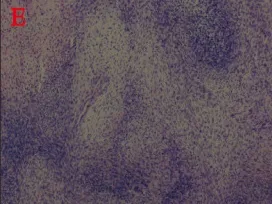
(B-E) Under the microscope, the tumor was composed of dense and sparse cells, the tumor cells were spindle-shaped, with poorly defined cell boundaries, pale cytoplasm, long oval nuclei, obvious anisotropy, easy-to-see nuclear schizophrenia, and mucus-like stroma in the sparse cell area. Some of the cells are rich in cytoplasm and reddish stained, and the nuclei were biased to one side.
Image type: pathology (h&e)